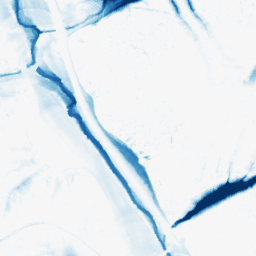
Category: morphological
Decomposition family: morphological_ellipse
Decomposition parameters: operation: closing
width: 30
height: 50
Upsampling method: bicubic_3x
Upsampling parameters: scale: 3
Upsampling scale: 3